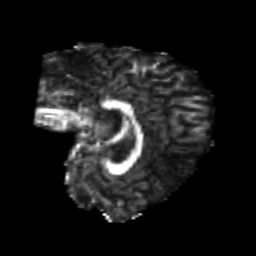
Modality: FA
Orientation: sagittal
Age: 20
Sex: female
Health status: healthy
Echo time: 0.074 s